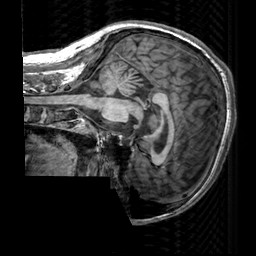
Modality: T1w
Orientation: sagittal
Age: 35
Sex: male
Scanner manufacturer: siemens
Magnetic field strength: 3 T
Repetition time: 2.3 s
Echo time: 0.00303 s